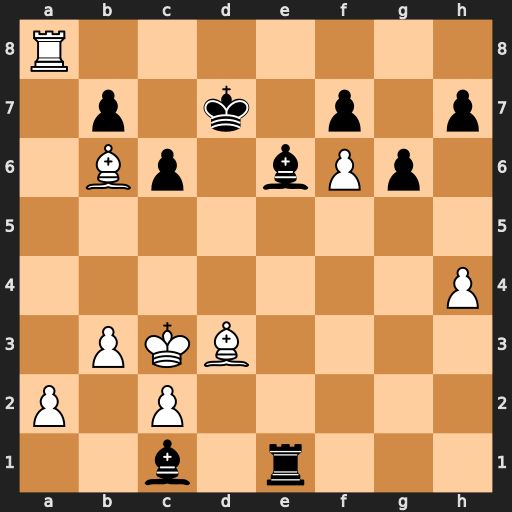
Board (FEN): R7/1p1k1p1p/1Bp1bPp1/8/7P/1PKB4/P1P5/2b1r3
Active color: w
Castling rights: -
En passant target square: -
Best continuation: Rd8#